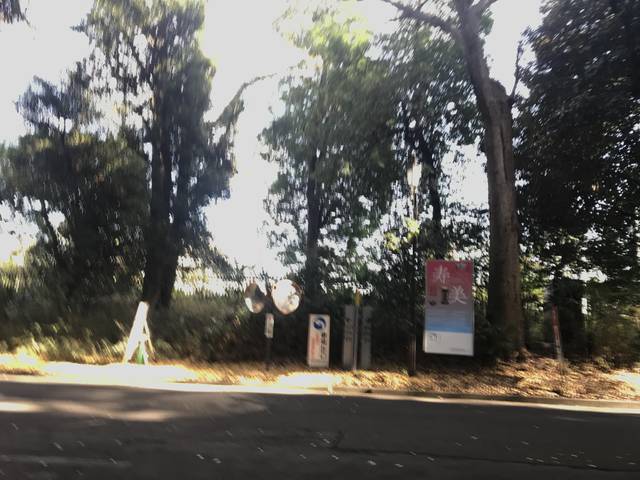
Region: Japan
Coordinates: 35.675, 139.703